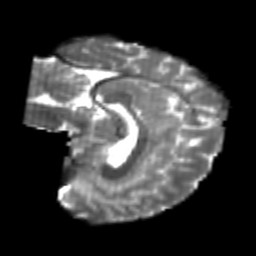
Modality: T2w
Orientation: sagittal
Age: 25
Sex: female
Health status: healthy
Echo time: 0.074 s